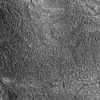
Atmospheric dust classification: not_dusty